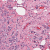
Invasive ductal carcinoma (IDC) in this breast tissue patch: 1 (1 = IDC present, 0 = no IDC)